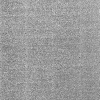
Atmospheric dust classification: dusty